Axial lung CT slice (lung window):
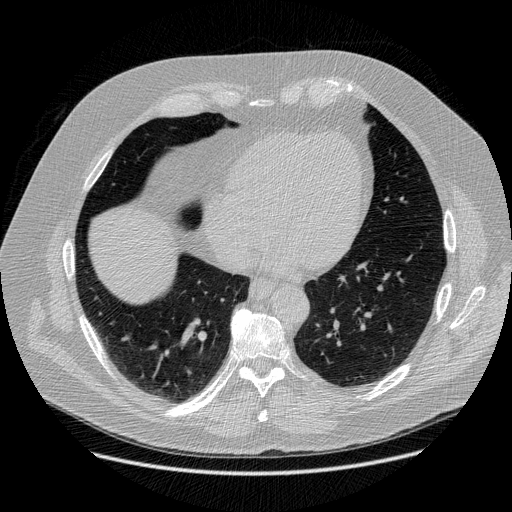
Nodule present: no